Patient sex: M
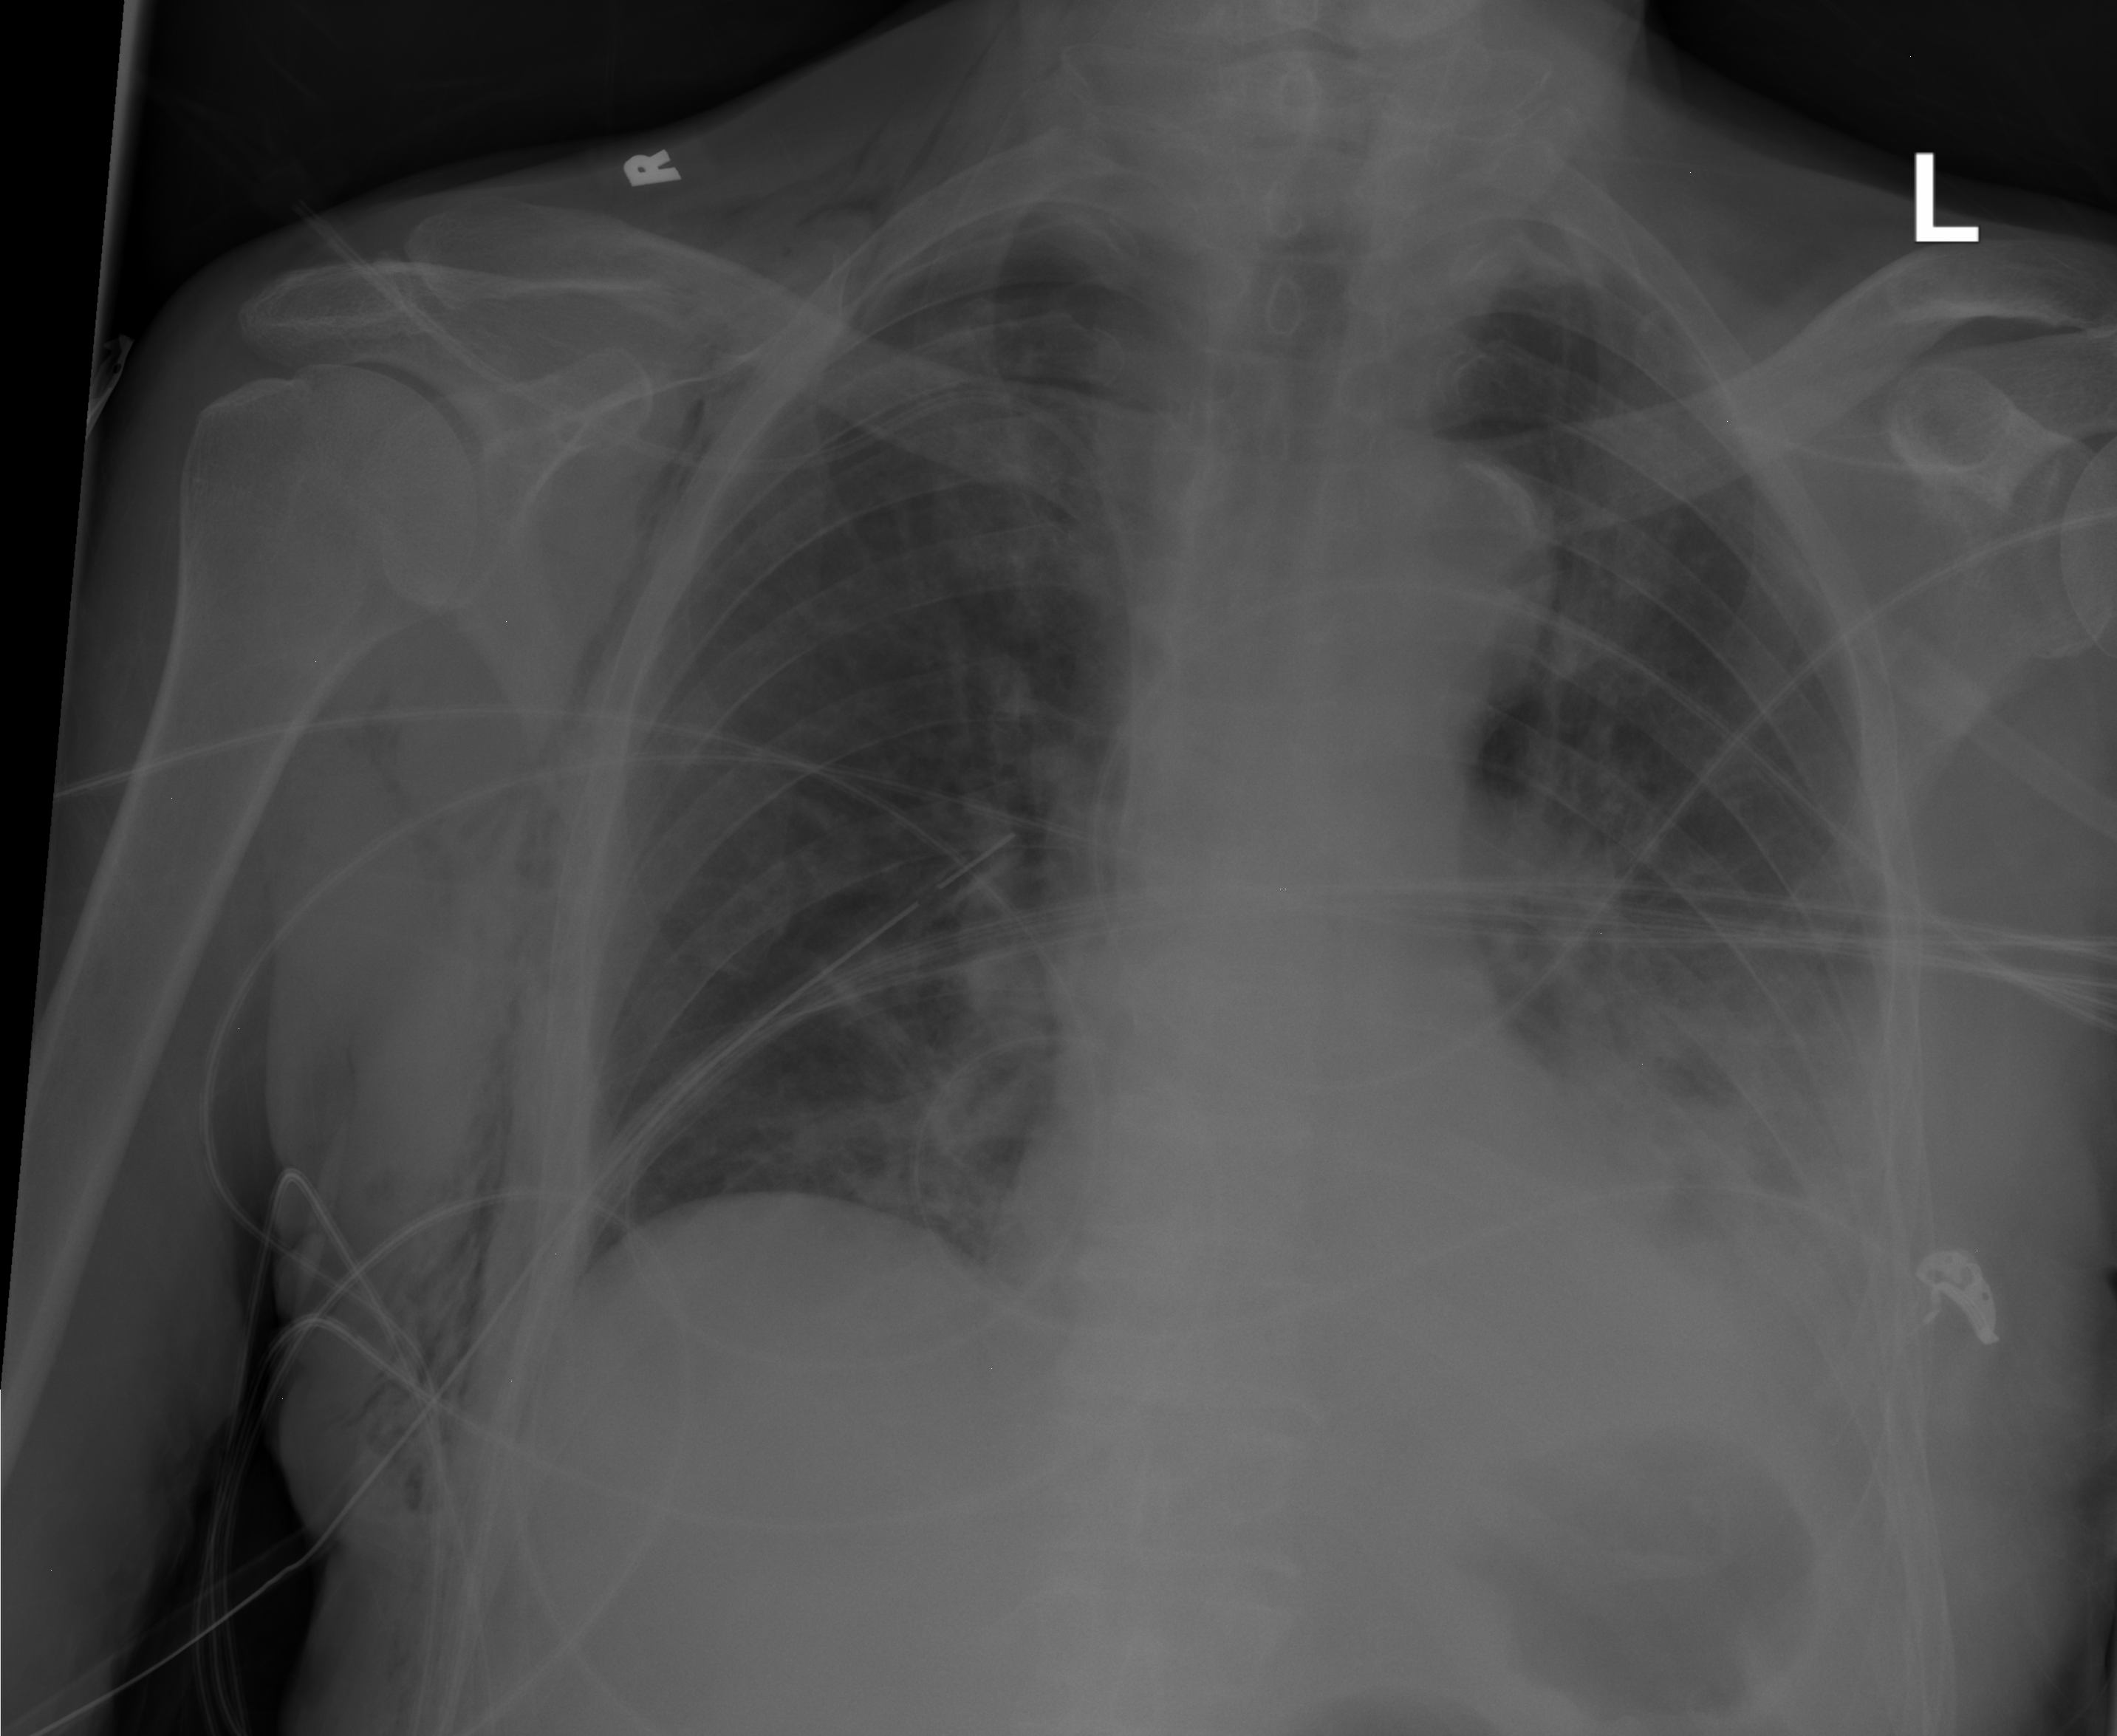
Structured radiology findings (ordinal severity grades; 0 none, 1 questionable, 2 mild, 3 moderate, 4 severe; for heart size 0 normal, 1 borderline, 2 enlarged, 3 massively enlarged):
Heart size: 0
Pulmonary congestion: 0
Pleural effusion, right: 0
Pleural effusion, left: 2
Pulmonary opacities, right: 0
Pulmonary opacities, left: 2
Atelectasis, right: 0
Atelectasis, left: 2